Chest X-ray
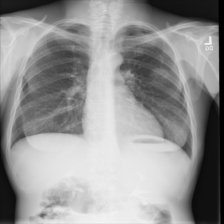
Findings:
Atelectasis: negative
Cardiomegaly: negative
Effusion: negative
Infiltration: negative
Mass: negative
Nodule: negative
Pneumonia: negative
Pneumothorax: negative
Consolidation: negative
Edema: negative
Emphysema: negative
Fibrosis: negative
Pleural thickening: negative
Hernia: negative